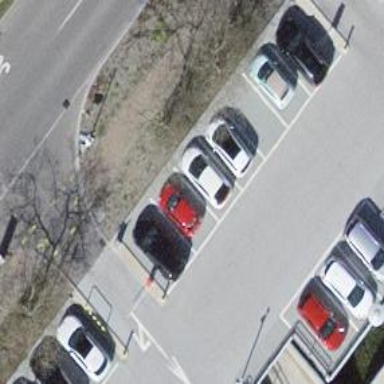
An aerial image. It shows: Car sharing facility.